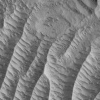
Atmospheric dust classification: not_dusty